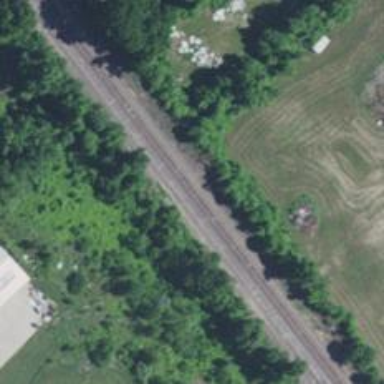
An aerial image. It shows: Railway track.